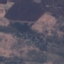
Land use / land cover: HerbaceousVegetation